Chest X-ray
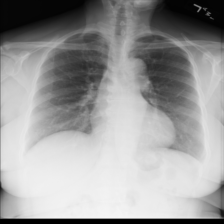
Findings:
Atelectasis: negative
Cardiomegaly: negative
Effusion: negative
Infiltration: negative
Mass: negative
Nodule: negative
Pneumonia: negative
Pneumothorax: negative
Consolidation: negative
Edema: negative
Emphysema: negative
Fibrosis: negative
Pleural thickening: negative
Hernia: negative